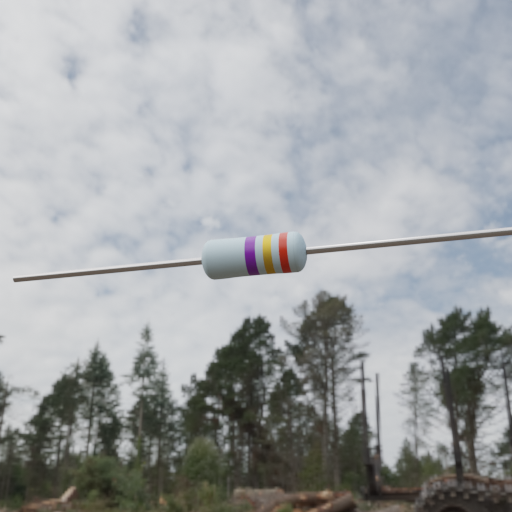
Resistor colour bands (in order): violet, gold, red